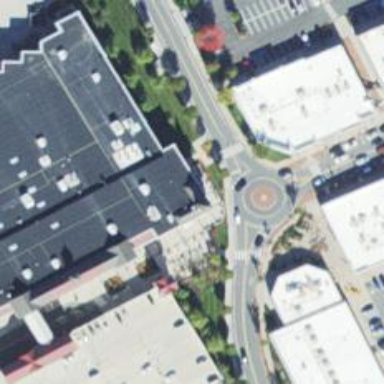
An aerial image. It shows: Unclassified asphalt road with roundabout junction.